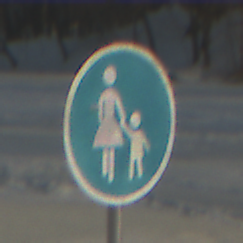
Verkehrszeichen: Gehweg
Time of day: MorningAfternoon
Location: Outdoor (Suburban)
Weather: PartlyCloudy
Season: NotSpecified
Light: Natural